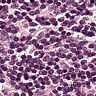
Metastatic tissue present: no